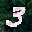
Label: 3